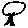
Label: tree